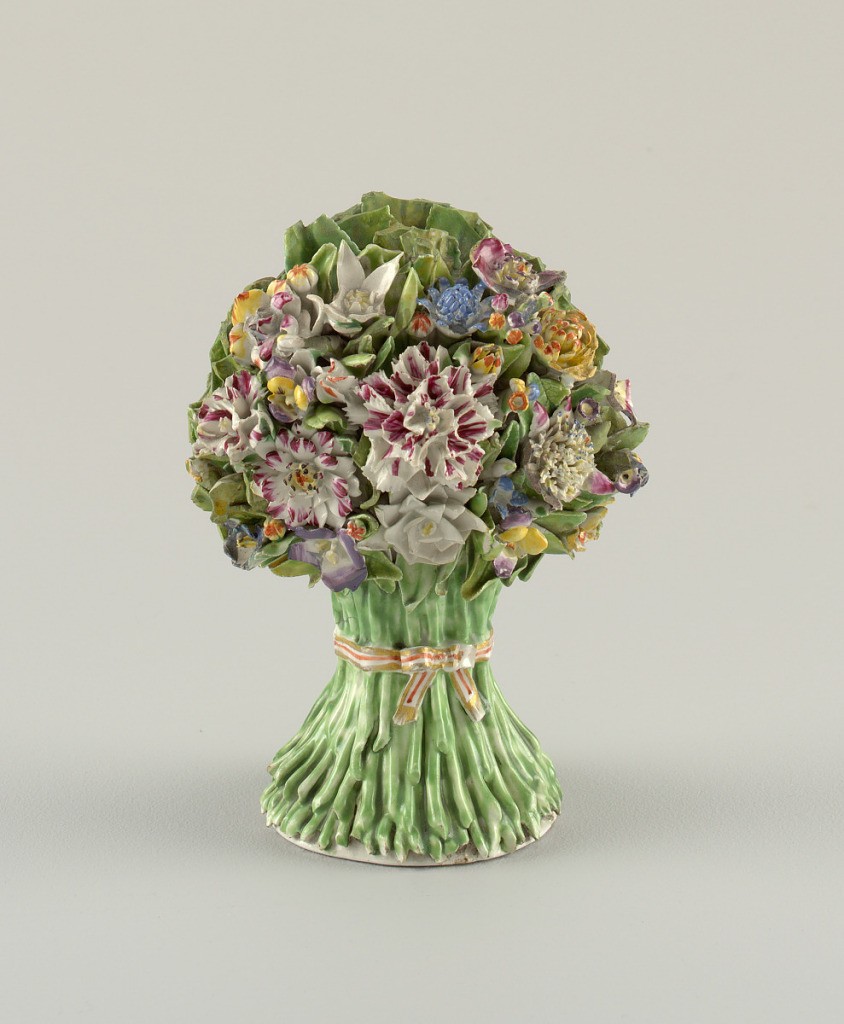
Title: Pair of Mantel Figures
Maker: Chelsea Porcelain Manufactory, English, 1745 – 1784
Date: mid- 18th–late 18th century
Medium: porcelain (possibly soft paste), vitreous enamel
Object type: figures
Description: Trompe-l'œil bouquet of flowers, stems tied with a striped ribbon.